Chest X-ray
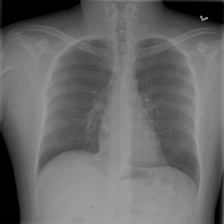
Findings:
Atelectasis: negative
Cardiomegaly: negative
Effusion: negative
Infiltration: negative
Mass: negative
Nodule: negative
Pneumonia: negative
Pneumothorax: negative
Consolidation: negative
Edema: negative
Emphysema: negative
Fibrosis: negative
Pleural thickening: negative
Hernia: negative